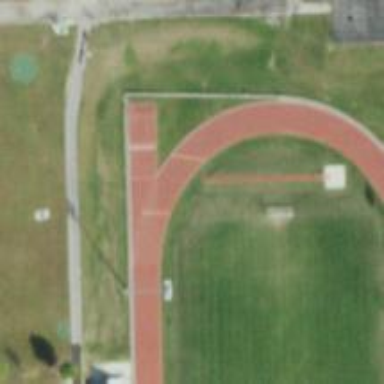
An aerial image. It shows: Athletics track located on leisure land.